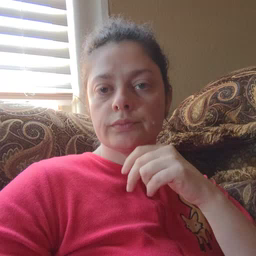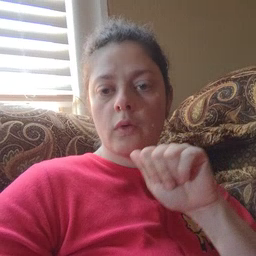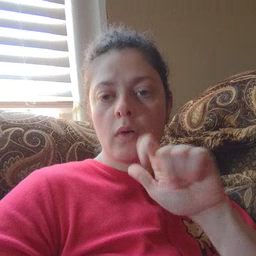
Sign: all